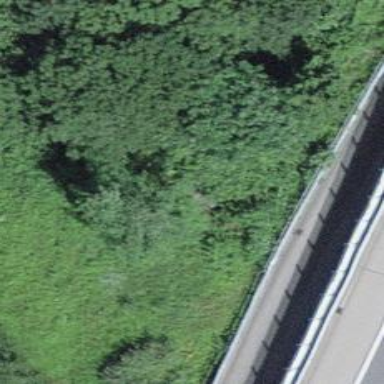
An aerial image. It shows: Drain passing through culvert tunnel.